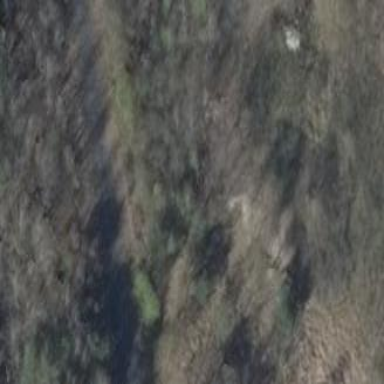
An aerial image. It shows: Area covered in scrub vegetation.